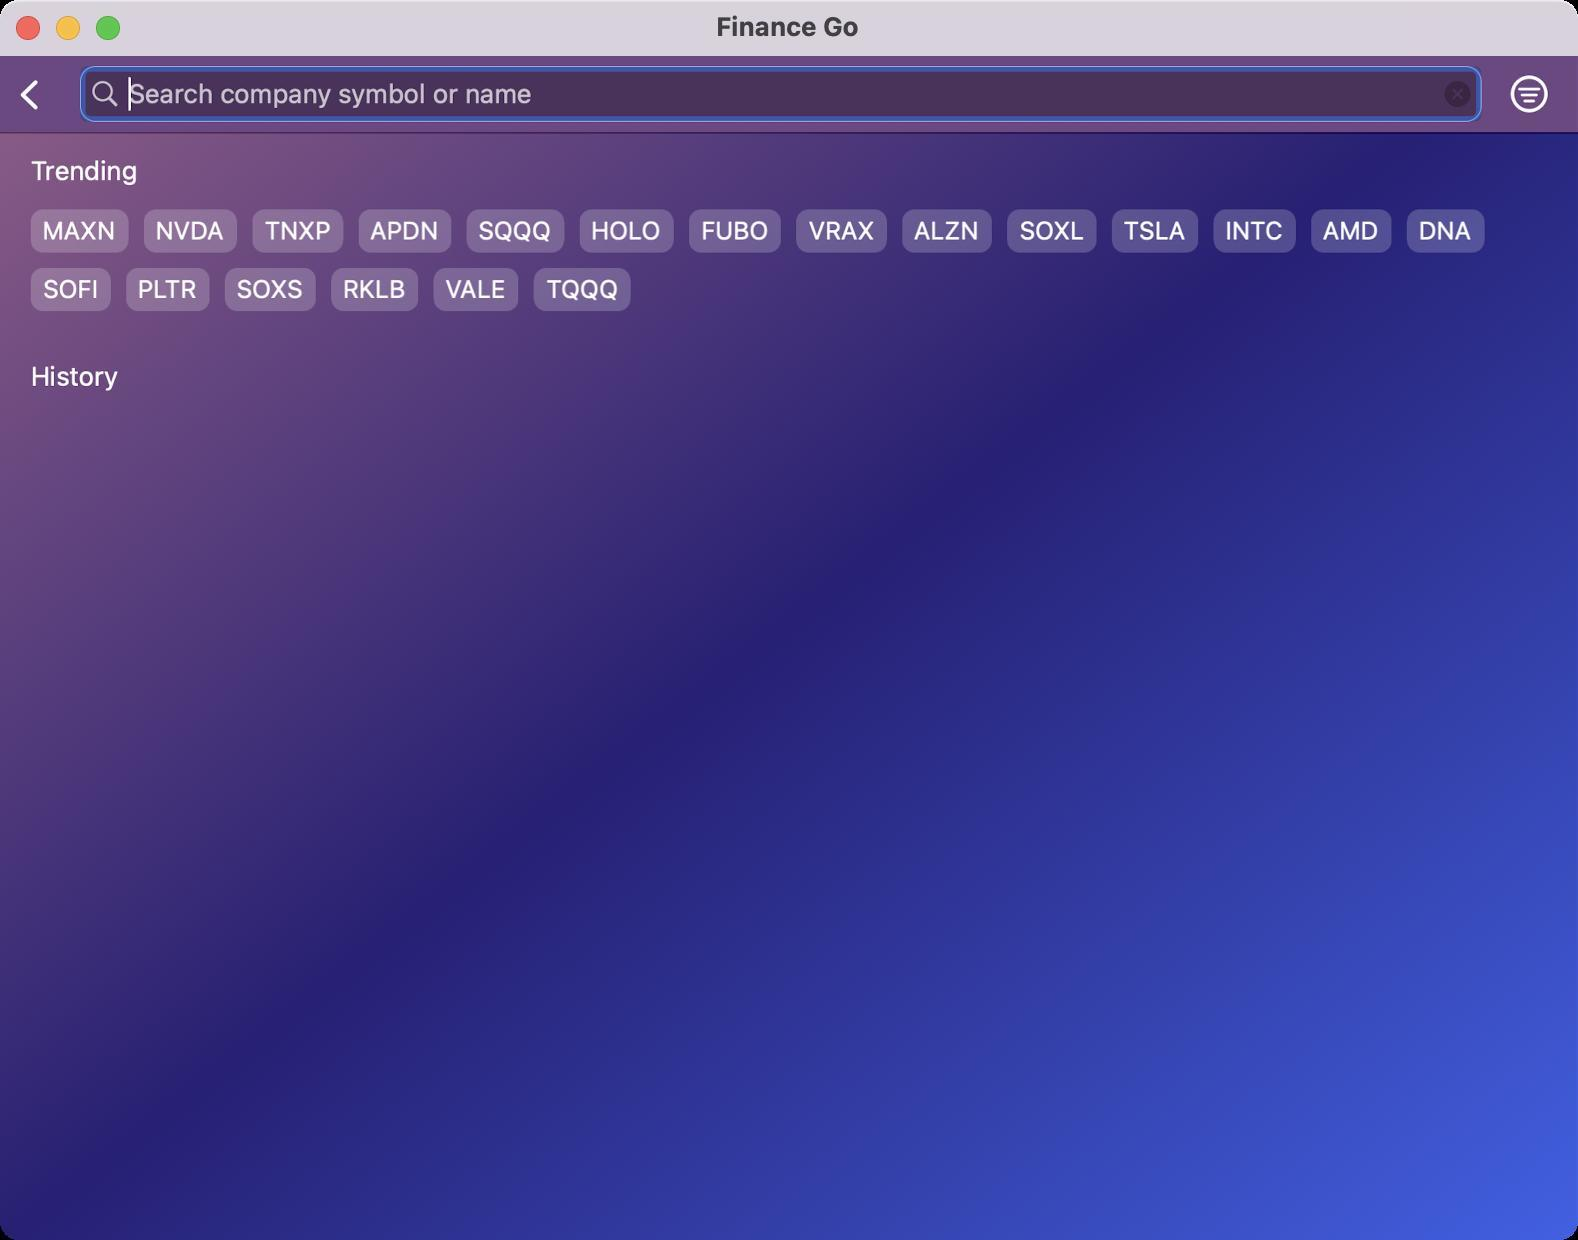
Accessibility tree:
{"name": "Finance_Go", "role": "AXWindow", "description": null, "role_description": "standard window", "value": null, "position": "352.00;95.00", "size": "789;620", "children": [{"name": null, "role": "AXGroup", "description": null, "role_description": "group", "value": null, "position": "0.00;0.00", "size": "789;620", "children": [{"name": null, "role": "AXGroup", "description": null, "role_description": "group", "value": null, "position": "0.00;0.00", "size": "789;621", "children": [{"name": null, "role": "AXGroup", "description": null, "role_description": "group", "value": null, "position": "0.00;0.00", "size": "789;621", "children": [{"name": null, "role": "AXGroup", "description": null, "role_description": "Nav bar", "value": null, "position": "0.00;27.72", "size": "789;38", "children": [{"name": null, "role": "AXButton", "description": "Back", "role_description": "back button", "value": null, "position": "0.00;30.03", "size": "34;34", "children": []}, {"name": null, "role": "AXTextField", "description": "Search company symbol or name", "role_description": "search text field", "value": "", "position": "40.04;33.11", "size": "701;28", "children": []}, {"name": null, "role": "AXButton", "description": "Clear text", "role_description": "button", "value": null, "position": "721.11;39.65", "size": "15;15", "children": []}, {"name": null, "role": "AXButton", "description": "nav filter menu", "role_description": "button", "value": null, "position": "746.90;30.03", "size": "33;34", "children": []}]}, {"name": null, "role": "AXGroup", "description": null, "role_description": "group", "value": null, "position": "0.00;0.00", "size": "789;621", "children": [{"name": null, "role": "AXGroup", "description": null, "role_description": "group", "value": null, "position": "0.00;0.00", "size": "789;621", "children": [{"name": null, "role": "AXGroup", "description": null, "role_description": "table", "value": null, "position": "0.00;0.00", "size": "789;621", "children": [{"name": null, "role": "AXGroup", "description": null, "role_description": "group", "value": null, "position": "0.00;66.22", "size": "789;38", "children": [{"name": null, "role": "AXStaticText", "description": "Trending", "role_description": "text", "value": null, "position": "15.40;77.77", "size": "758;15", "children": []}]}, {"name": null, "role": "AXGroup", "description": null, "role_description": "group", "value": "", "position": "0.00;104.72", "size": "789;51", "children": [{"name": null, "role": "AXButton", "description": "MAXN", "role_description": "button", "value": null, "position": "15.40;104.72", "size": "49;22", "children": []}, {"name": null, "role": "AXButton", "description": "NVDA", "role_description": "button", "value": null, "position": "71.92;104.72", "size": "47;22", "children": []}, {"name": null, "role": "AXButton", "description": "TNXP", "role_description": "button", "value": null, "position": "126.15;104.72", "size": "45;22", "children": []}, {"name": null, "role": "AXButton", "description": "APDN", "role_description": "button", "value": null, "position": "179.24;104.72", "size": "46;22", "children": []}, {"name": null, "role": "AXButton", "description": "SQQQ", "role_description": "button", "value": null, "position": "233.41;104.72", "size": "49;22", "children": []}, {"name": null, "role": "AXButton", "description": "HOLO", "role_description": "button", "value": null, "position": "289.72;104.72", "size": "47;22", "children": []}, {"name": null, "role": "AXButton", "description": "FUBO", "role_description": "button", "value": null, "position": "344.45;104.72", "size": "46;22", "children": []}, {"name": null, "role": "AXButton", "description": "VRAX", "role_description": "button", "value": null, "position": "398.14;104.72", "size": "45;22", "children": []}, {"name": null, "role": "AXButton", "description": "ALZN", "role_description": "button", "value": null, "position": "451.10;104.72", "size": "45;22", "children": []}, {"name": null, "role": "AXButton", "description": "SOXL", "role_description": "button", "value": null, "position": "503.64;104.72", "size": "45;22", "children": []}, {"name": null, "role": "AXButton", "description": "TSLA", "role_description": "button", "value": null, "position": "556.00;104.72", "size": "43;22", "children": []}, {"name": null, "role": "AXButton", "description": "INTC", "role_description": "button", "value": null, "position": "606.90;104.72", "size": "41;22", "children": []}, {"name": null, "role": "AXButton", "description": "AMD", "role_description": "button", "value": null, "position": "655.56;104.72", "size": "40;22", "children": []}, {"name": null, "role": "AXButton", "description": "DNA", "role_description": "button", "value": null, "position": "703.55;104.72", "size": "39;22", "children": []}, {"name": null, "role": "AXButton", "description": "SOFI", "role_description": "button", "value": null, "position": "15.40;133.98", "size": "40;22", "children": []}, {"name": null, "role": "AXButton", "description": "PLTR", "role_description": "button", "value": null, "position": "63.05;133.98", "size": "42;22", "children": []}, {"name": null, "role": "AXButton", "description": "SOXS", "role_description": "button", "value": null, "position": "112.53;133.98", "size": "45;22", "children": []}, {"name": null, "role": "AXButton", "description": "RKLB", "role_description": "button", "value": null, "position": "165.69;133.98", "size": "44;22", "children": []}, {"name": null, "role": "AXButton", "description": "VALE", "role_description": "button", "value": null, "position": "216.89;133.98", "size": "42;22", "children": []}, {"name": null, "role": "AXButton", "description": "TQQQ", "role_description": "button", "value": null, "position": "267.00;133.98", "size": "48;22", "children": []}]}, {"name": null, "role": "AXGroup", "description": null, "role_description": "group", "value": null, "position": "0.00;169.01", "size": "789;38", "children": [{"name": null, "role": "AXHeading", "description": "History", "role_description": "heading", "value": null, "position": "15.40;180.57", "size": "758;15", "children": []}]}]}, {"name": null, "role": "AXGenericElement", "description": "Empty list", "role_description": "table", "value": null, "position": "0.00;0.00", "size": "789;621", "children": []}]}]}]}]}]}, {"name": null, "role": "AXButton", "description": null, "role_description": "close button", "value": null, "position": "7.00;6.00", "size": "14;16", "children": []}, {"name": null, "role": "AXButton", "description": null, "role_description": "full screen button", "value": null, "position": "47.00;6.00", "size": "14;16", "children": [{"name": null, "role": "AXGroup", "description": null, "role_description": "group", "value": null, "position": "47.00;6.00", "size": "14;16", "children": [{"name": null, "role": "AXGroup", "description": null, "role_description": "group", "value": null, "position": "47.00;6.00", "size": "14;16", "children": []}]}]}, {"name": null, "role": "AXButton", "description": null, "role_description": "minimize button", "value": null, "position": "27.00;6.00", "size": "14;16", "children": []}, {"name": null, "role": "AXStaticText", "description": null, "role_description": "text", "value": "Finance Go", "position": "356.00;5.00", "size": "76;16", "children": []}]}